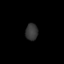
Tissue: prostate
Cell type: T cells
Senescence score: 0.3451
Nuclear area (px): 202
Mean DAPI intensity: 54.168